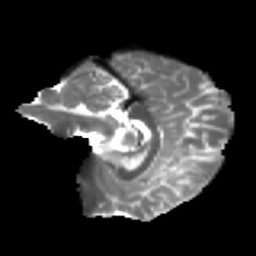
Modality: T2w
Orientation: sagittal
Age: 23
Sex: female
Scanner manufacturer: ge
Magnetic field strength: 3 T
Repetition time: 7.8 s
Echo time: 0.0606 s